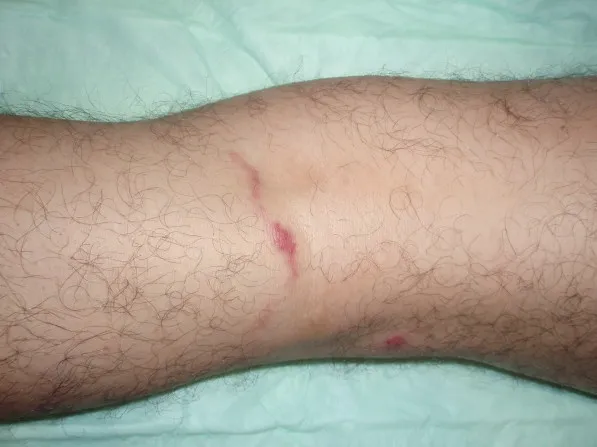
Dermatological examination showed an erythematous serpiginous intraepidermal tunnel on his left leg, caused by accidental percutaneous penetration of the larva.
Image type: medical_photograph (skin_photograph)